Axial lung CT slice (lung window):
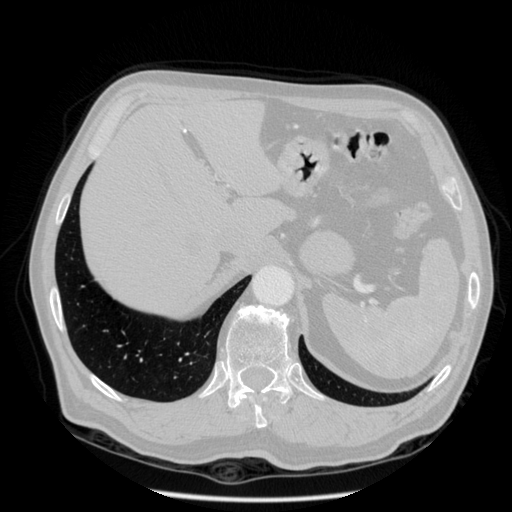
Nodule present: no